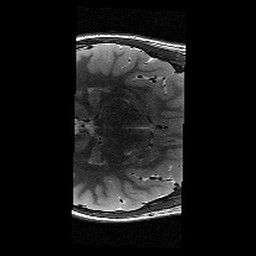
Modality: T2w
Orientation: axial
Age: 13
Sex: male
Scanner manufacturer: siemens
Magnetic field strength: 3 T
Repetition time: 9.23 s
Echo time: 0.067 s